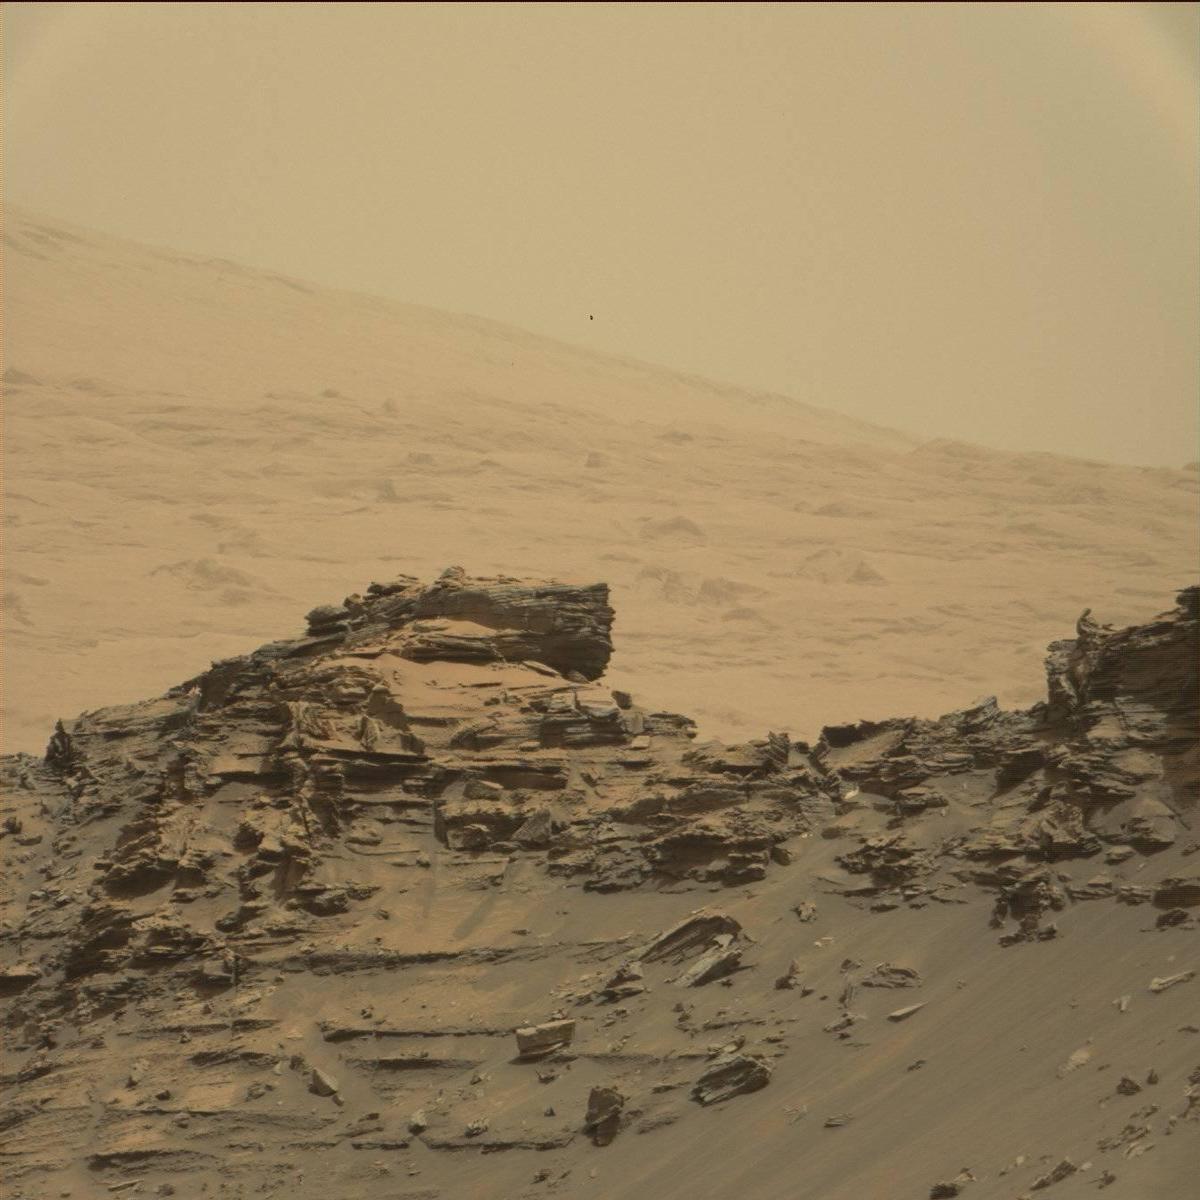
Terrain classes present: Bedrock, Ridge, Sand / Soil, Sky